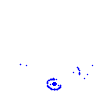
Particle: proton